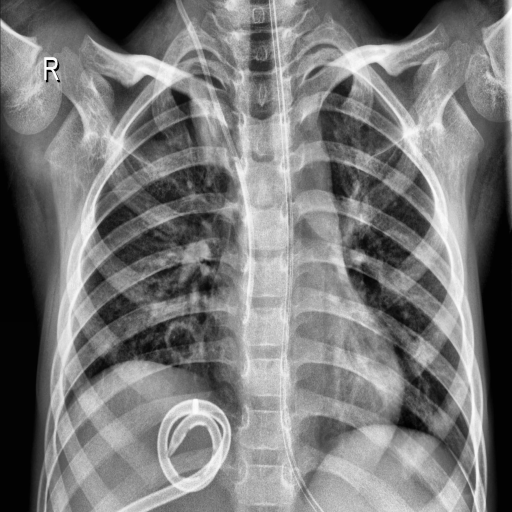
Finding: PNEUMONIA